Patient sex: M
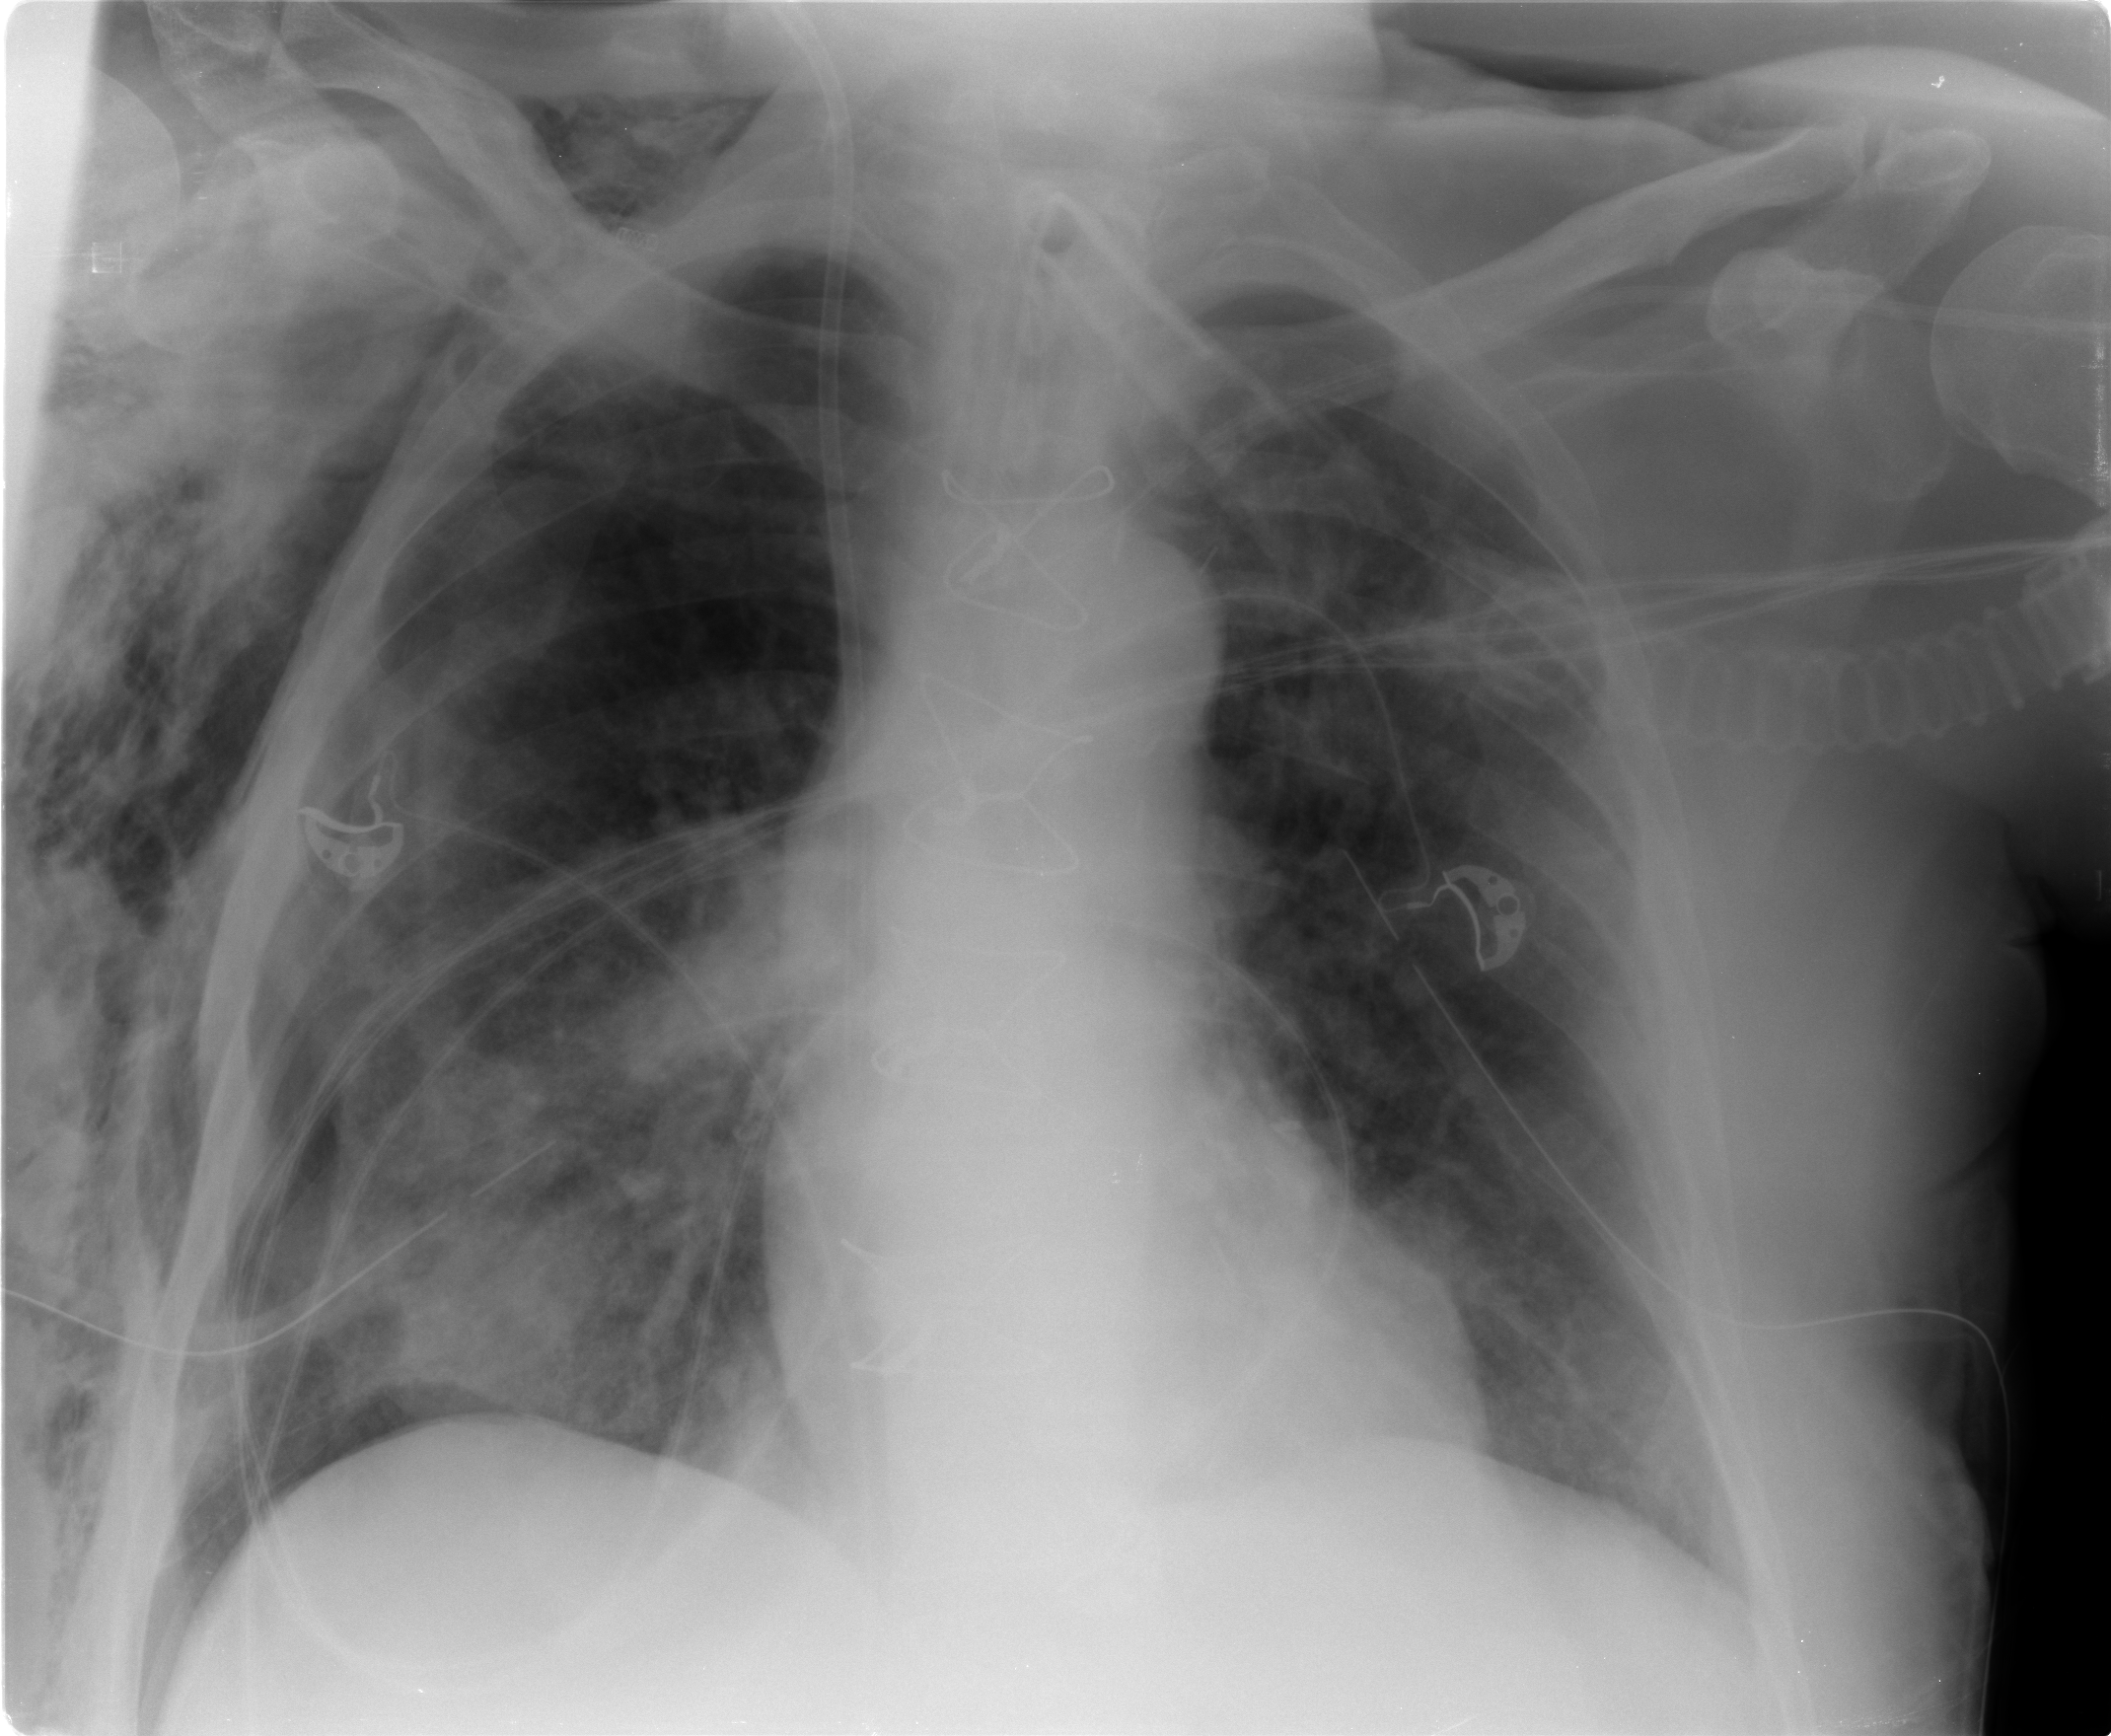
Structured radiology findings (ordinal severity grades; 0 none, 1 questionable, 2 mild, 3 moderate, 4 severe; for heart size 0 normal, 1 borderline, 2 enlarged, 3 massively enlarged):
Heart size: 0
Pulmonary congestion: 2
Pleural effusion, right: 0
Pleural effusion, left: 0
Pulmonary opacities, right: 2
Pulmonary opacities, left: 2
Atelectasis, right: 3
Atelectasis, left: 2